Field crop: maize
Growth stage: 2
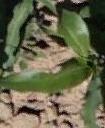
Species: maize